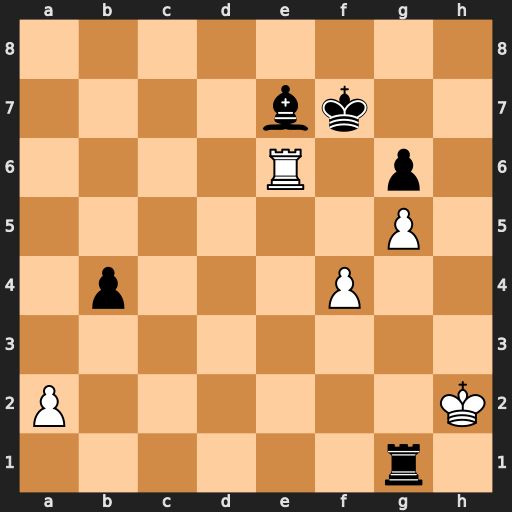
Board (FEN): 8/4bk2/4R1p1/6P1/1p3P2/8/P6K/6r1
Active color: w
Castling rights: -
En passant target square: -
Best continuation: Rxe7+ Kxe7 Kxg1